Current action and preconditions to check: trajectory_clear

Your task: For each precondition in the list above, predict whether it will hold at this action.

Consider the current scene as observed from the mobile robot's camera, and analyze the predicted future states of all dynamic agents (e.g., people, animals, vehicles, or any moving entities) within the NEXT SECOND.

IMPORTANT: Only answer "very likely" if you are absolutely certain—based on strong, clear evidence—that a dynamic agent will violate the precondition in the predicted future state. Do NOT answer "very likely" for unlikely, ambiguous, or low-probability risks.

Ask yourself for each precondition: Is there a high probability, with clear and convincing evidence, that the predicted future states of any dynamic agent will interfere with the predicted future state of the currently executing action within the NEXT SECOND, causing that precondition to fail?

Assess the risk level based on these predictions. Use "likely" or "very likely" if motions create a clear risk of interference.

Use "neutral" or "improbable" if agents are nearby but their predicted paths are clearly diverging or non-conflicting.

Failure Risk Categories: "very improbable", "improbable", "neutral", "likely", "very likely"

Answer Format: Output ONLY the probability_of_failure value from these categories: "very improbable", "improbable", "neutral", "likely", "very likely"

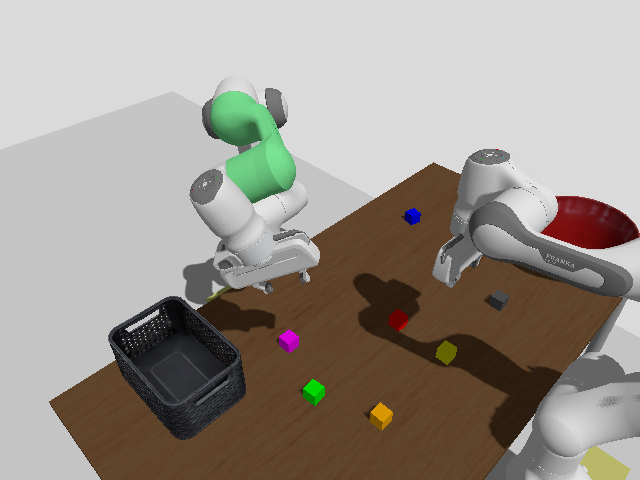

Answer: very improbable